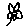
Label: flower